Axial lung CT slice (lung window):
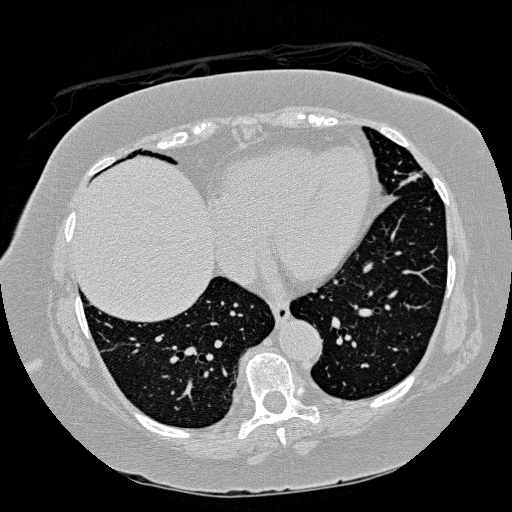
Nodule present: no